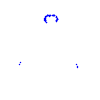
Particle: proton